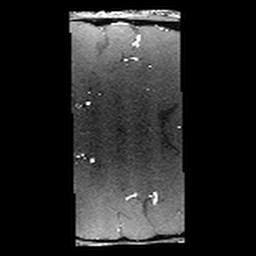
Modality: angio
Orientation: coronal
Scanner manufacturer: philips
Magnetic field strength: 7 T
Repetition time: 0.024 s
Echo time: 0.00384 s